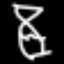
Label: hourglass